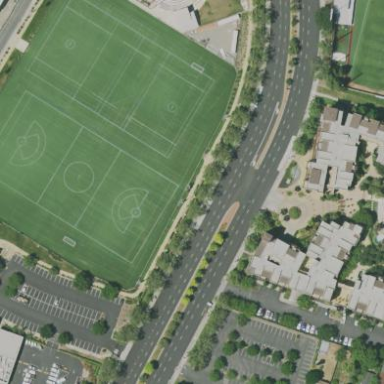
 used for leisure and sports activities."